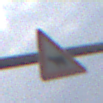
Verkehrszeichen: ViehtriebRechts
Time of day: MorningAfternoon
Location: Outdoor (Nature)
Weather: Overcast
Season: NotSpecified
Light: Natural